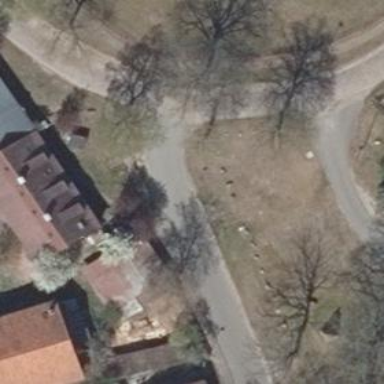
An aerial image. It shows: Historic memorial.